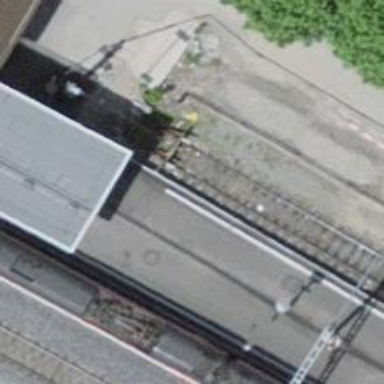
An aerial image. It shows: Railway buffer stop.